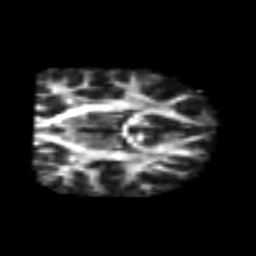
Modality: FA
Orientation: coronal
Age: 25
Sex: male
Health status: healthy